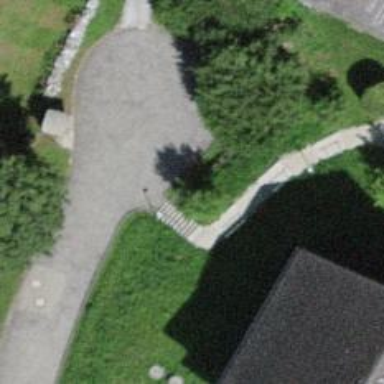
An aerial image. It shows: Asphalt steps along the road.